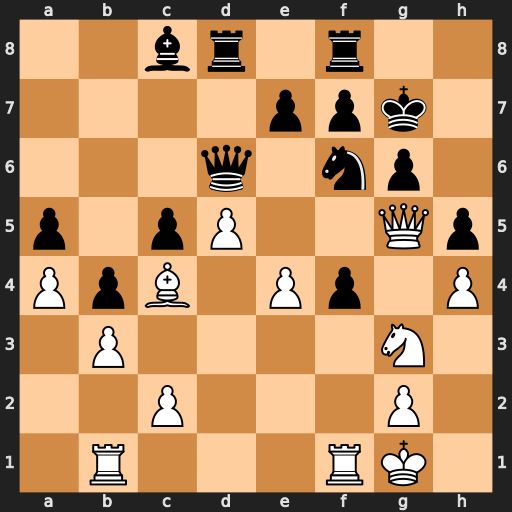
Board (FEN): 2br1r2/4ppk1/3q1np1/p1pP2Qp/PpB1Pp1P/1P4N1/2P3P1/1R3RK1
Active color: w
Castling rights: -
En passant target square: -
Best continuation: e5 fxg3 exd6